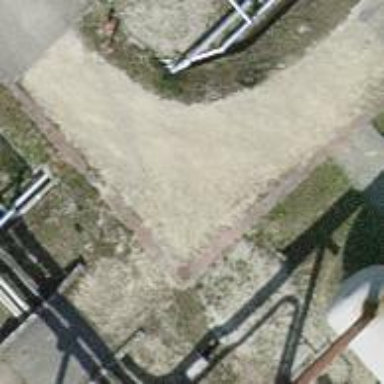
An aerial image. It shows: Driveway leading to service road.